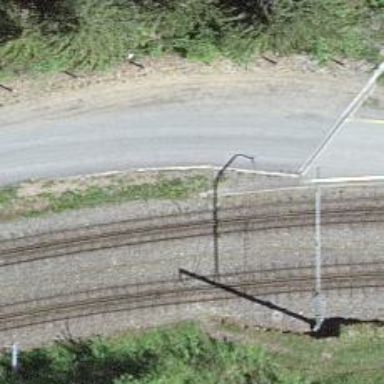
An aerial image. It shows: Single-track electrified railway with contact line.